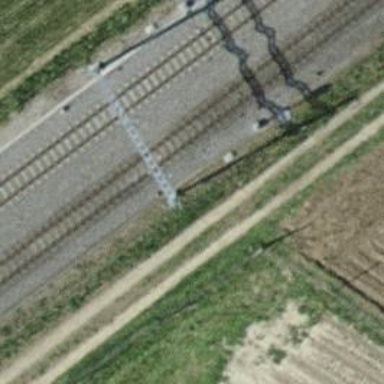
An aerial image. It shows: Narrow-gauge railway track electrified by contact line.